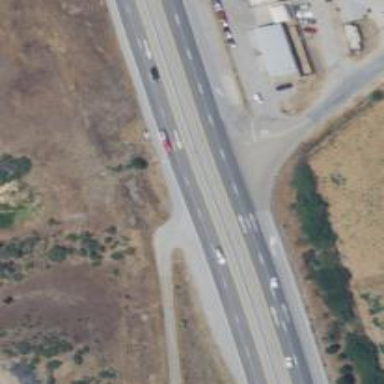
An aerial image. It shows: This image shows trunk highway that functions as expressway.